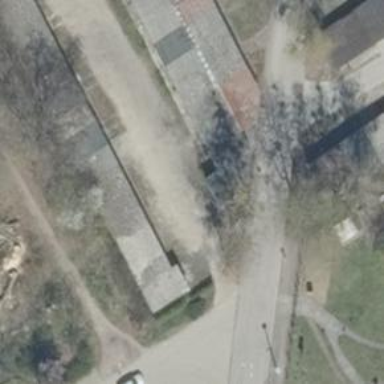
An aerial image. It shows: Group of garages.